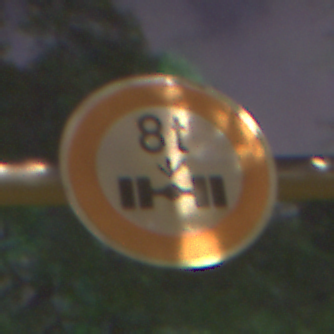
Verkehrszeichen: TatsaechlicheAchslast
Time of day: Night
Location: Outdoor (Suburban)
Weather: PartlyCloudy
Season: NotSpecified
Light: Artificial